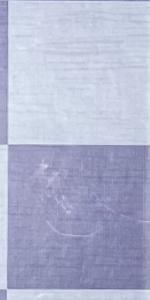
Label: Empty